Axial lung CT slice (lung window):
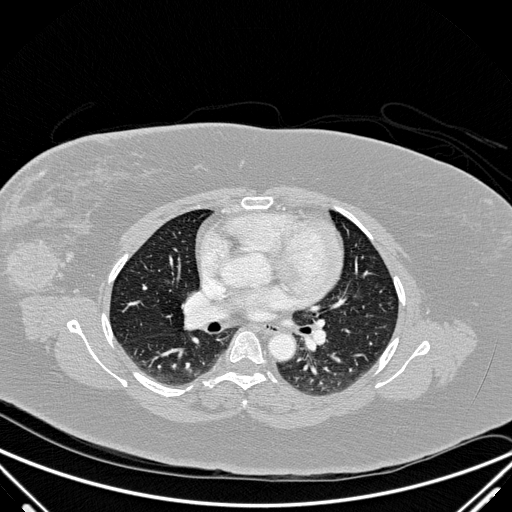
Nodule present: no